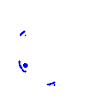
Particle: pion